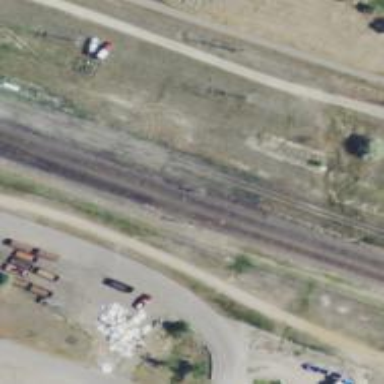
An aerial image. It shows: Railway signal.